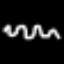
Label: squiggle